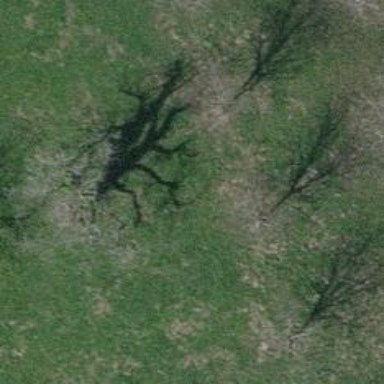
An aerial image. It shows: Single tag "natural: tree."